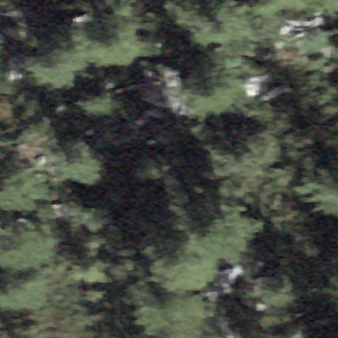
Label: other